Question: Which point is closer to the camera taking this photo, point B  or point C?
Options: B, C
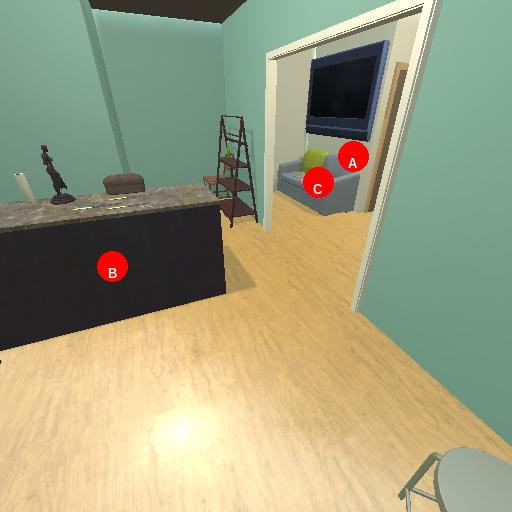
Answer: B